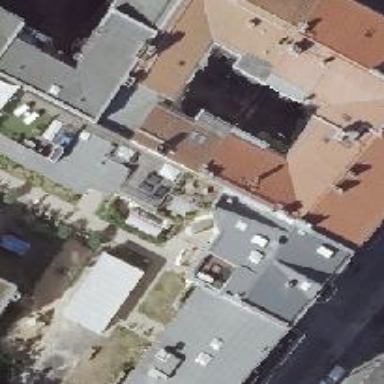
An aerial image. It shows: Residential building with grey exterior and red gambrel roof made of roof tiles.